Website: slack
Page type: billing-address
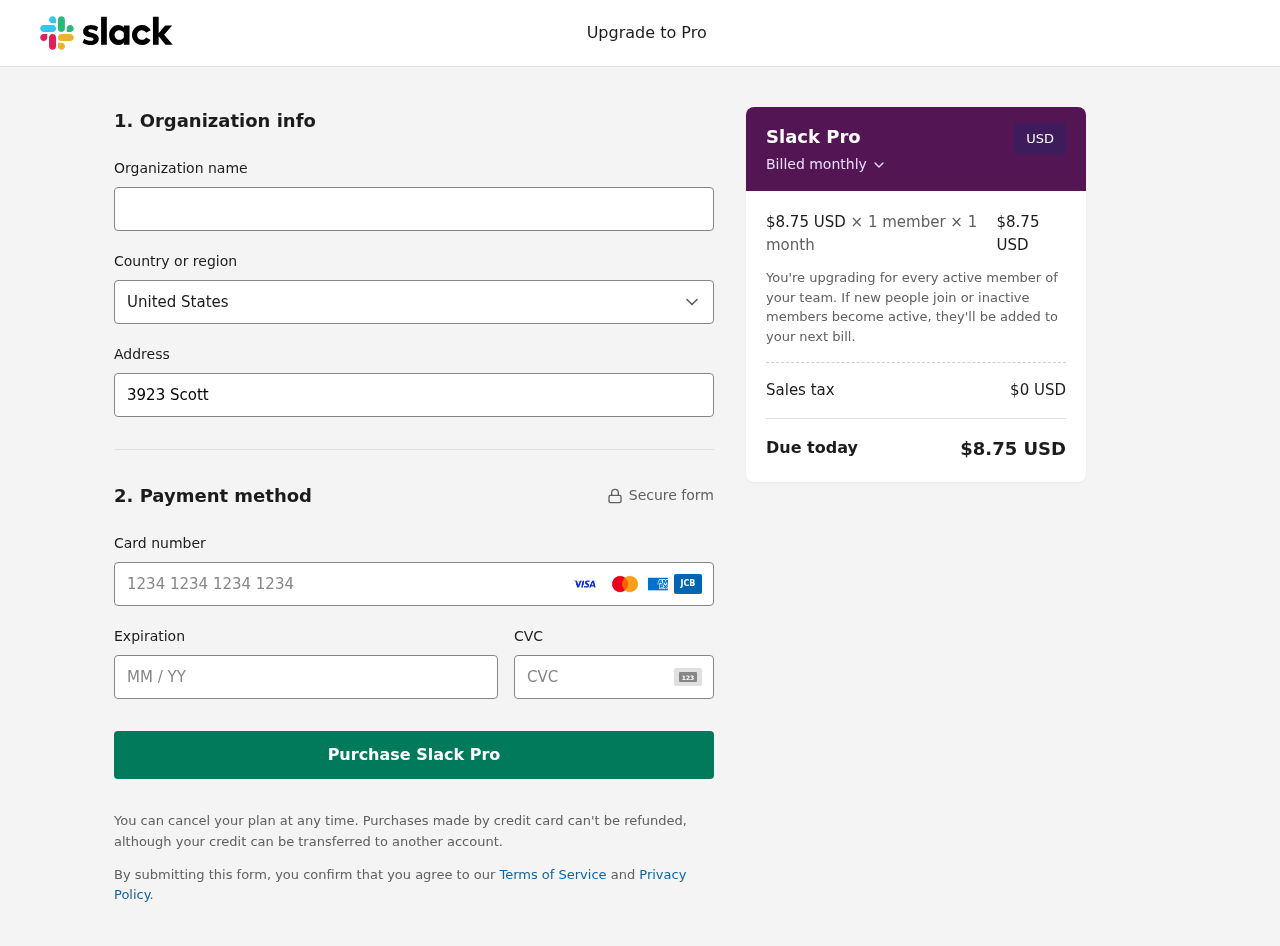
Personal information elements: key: PII_CARD_CVV
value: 628
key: PII_CARD_EXPIRY
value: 01/29
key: PII_CARD_NUMBER
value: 2260 3255 3922 1616
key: PII_COUNTRY
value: United States
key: PII_STREET
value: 3923 Scott Valley Suite 263
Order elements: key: ORDER_PRICE_PER_MEMBER
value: $8.75 USD
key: ORDER_MEMBER_COUNT
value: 1
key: ORDER_MONTH_COUNT
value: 1
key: ORDER_SUBTOTAL
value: $8.75 USD
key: ORDER_TAX
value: $0
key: ORDER_TOTAL
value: $8.75 USD